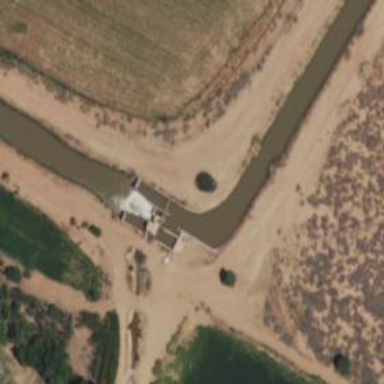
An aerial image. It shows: Weir in waterway.